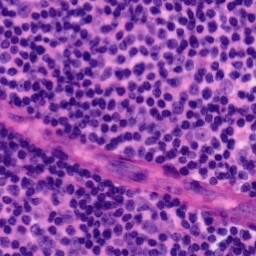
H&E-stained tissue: Tonsil